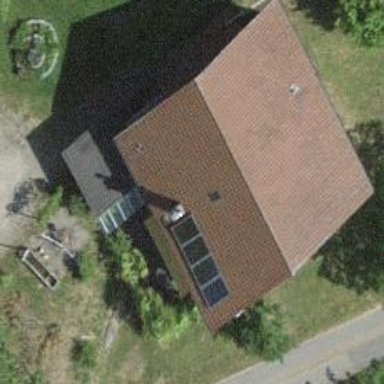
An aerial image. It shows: Solar photovoltaic panel generator.